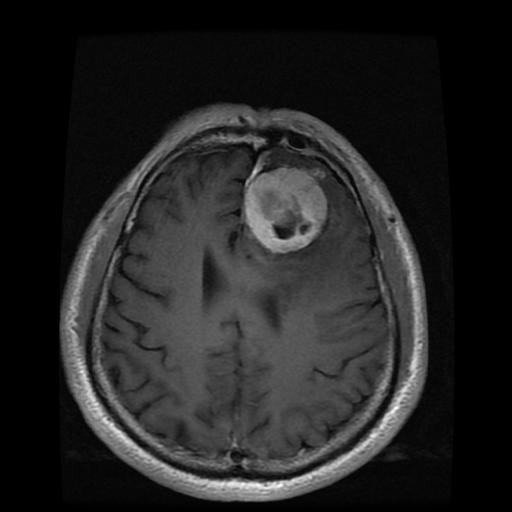
Label: meningioma